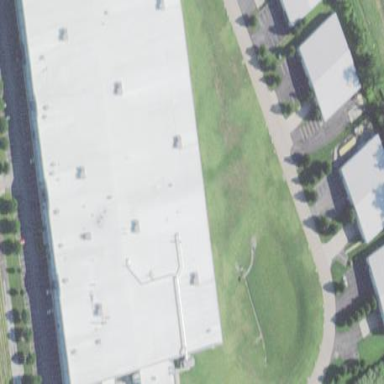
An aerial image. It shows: Industrial building.